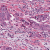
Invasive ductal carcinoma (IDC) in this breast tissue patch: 0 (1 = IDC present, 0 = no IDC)